Question: I have a skeleton as binary pixels, such as this:

I would like to find the coordinates of the end points of this skeleton (in this case there are four), using Open CV if applicable.
Efficiency is important as I'm analysing a number of these in real time from a video feed and need to be doing lots of other things at the same time.
(Note, apologies that the screenshot above has resizing artefacts, but it is an 8-connected skeleton I am working with.)
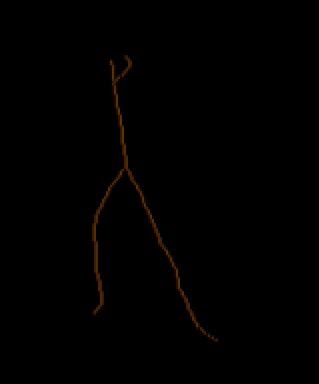
Answer: Given your tags of your questions and answers in your profile, I'm going to assume you want a C++ implementation. When you skeletonize an object, the object should have a 1 pixel thickness. Therefore, one thing that I could suggest is find those pixels that are non-zero in your image, then search in an 8-connected neighbourhood surrounding this pixel and count those pixels that are non-zero. If the count is only 2, then that is a candidate for an skeleton endpoint. Note that I'm also going to ignore the border so we don't go out of bounds. If the count is 1, it's a noisy isolated pixel so we should ignore it. If it's 3 or more, then that means that you're examining part of the skeleton at either a point within the skeleton, or you're at a point where multiple lines are connected together, so this shouldn't be an endpoint either.
I honestly can't think of any algorithm other than checking all of the skeleton pixels for this criteria.... so the complexity will be 'O(mn)', where 'm' and 'n' are the rows and columns of your image. For each pixel in your image, the 8 pixel neighbourhood check takes constant time and this will be the same for all skeleton pixels you check. However, this will certainly be sublinear as the majority of your pixels will be 0 in your image, so the 8 pixel neighbourhood checking won't happen most of the time.
As such, this is something that I would try, assuming that your image is stored in a 'cv::Mat' structure called 'im', it being a single channel (grayscale) image, and is of type 'uchar'. I'm also going to store the co-ordinates of where the skeleton end points are in a 'std::vector' type. Every time we detect a skeleton point, we will add two integers to the vector at a time - the row and column of where we detect the ending skeleton point.
'''
// Declare variable to count neighbourhood pixels
int count;
// To store a pixel intensity
uchar pix;
// To store the ending co-ordinates
std::vector<int> coords;
// For each pixel in our image...
for (int i = 1; i < im.rows-1; i++) {
for (int j = 1; j < im.cols-1; j++) {
// See what the pixel is at this location
pix = im.at<uchar>(i,j);
// If not a skeleton point, skip
if (pix == 0)
continue;
// Reset counter
count = 0;
// For each pixel in the neighbourhood
// centered at this skeleton location...
for (int y = -1; y <= 1; y++) {
for (int x = -1; x <= 1; x++) {
// Get the pixel in the neighbourhood
pix = im.at<uchar>(i+y,j+x);
// Count if non-zero
if (pix != 0)
count++;
}
}
// If count is exactly 2, add co-ordinates to vector
if (count == 2) {
coords.push_back(i);
coords.push_back(j);
}
}
}
'''
If you want to show the co-ordinates when you're done, just check every pair of elements in this vector:
'''
for (int i = 0; i < coords.size() / 2; i++)
cout << "(" << coords.at(2*i) << "," coords.at(2*i+1) << ")
";
'''
---
To be complete, here's a Python implementation as well. I'm using some of 'numpy''s functions to make this easier for myself. Assuming that your image is stored in 'img', which is also a grayscale image, and importing the OpenCV library and 'numpy' (i.e. 'import cv2', 'import numpy as np'), this is the equivalent code:
'''
# Find row and column locations that are non-zero
(rows,cols) = np.nonzero(img)
# Initialize empty list of co-ordinates
skel_coords = []
# For each non-zero pixel...
for (r,c) in zip(rows,cols):
# Extract an 8-connected neighbourhood
(col_neigh,row_neigh) = np.meshgrid(np.array([c-1,c,c+1]), np.array([r-1,r,r+1]))
# Cast to int to index into image
col_neigh = col_neigh.astype('int')
row_neigh = row_neigh.astype('int')
# Convert into a single 1D array and check for non-zero locations
pix_neighbourhood = img[row_neigh,col_neigh].ravel() != 0
# If the number of non-zero locations equals 2, add this to
# our list of co-ordinates
if np.sum(pix_neighbourhood) == 2:
skel_coords.append((r,c))
'''
To show the co-ordinates of the end points, you can do:
'''
print "".join(["(" + str(r) + "," + str(c) + ")
" for (r,c) in skel_coords])
'''
---
This code is untested. I don't have C++ OpenCV installed on this machine so hopefully what I wrote will work. If it doesn't compile, you can certainly translate what I have done into the right syntax. Good luck!